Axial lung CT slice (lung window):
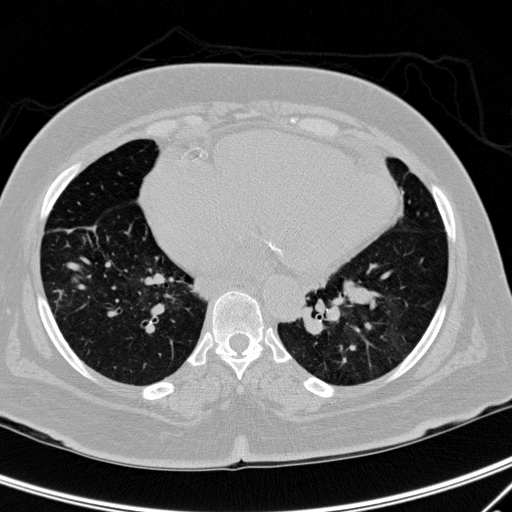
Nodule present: no